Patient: sex M, age 71
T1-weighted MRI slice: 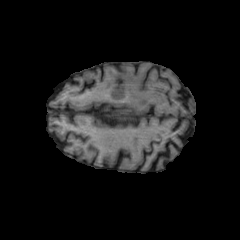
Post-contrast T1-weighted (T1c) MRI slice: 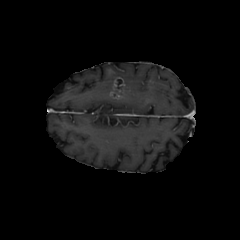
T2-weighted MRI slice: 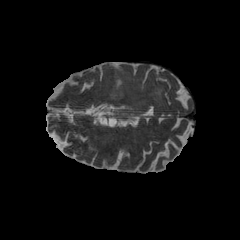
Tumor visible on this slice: yes
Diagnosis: Glioblastoma, IDH-wildtype
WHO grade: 4